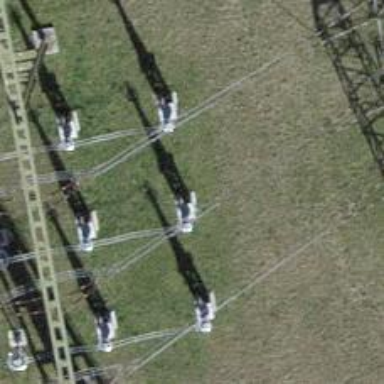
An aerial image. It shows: Insulator used in power equipment.